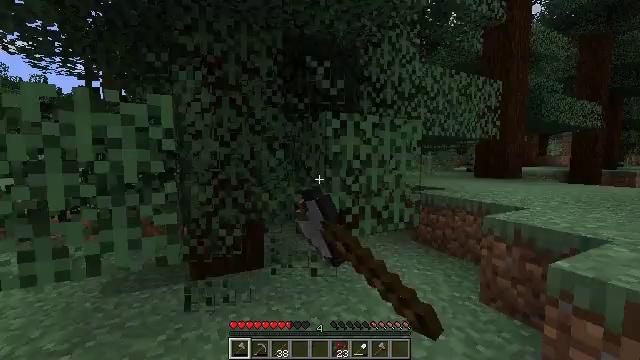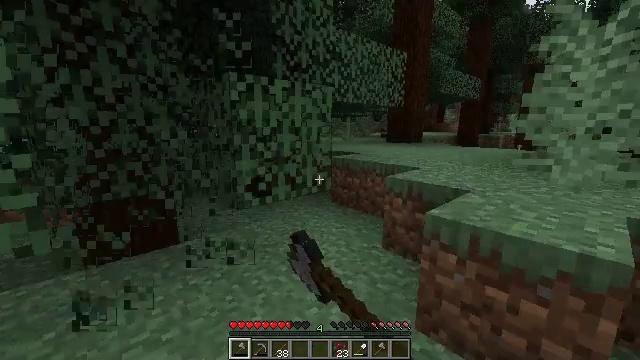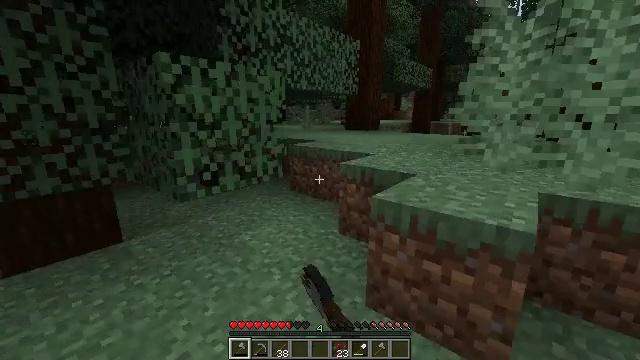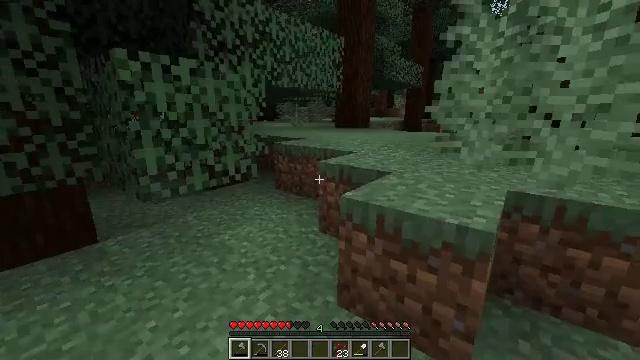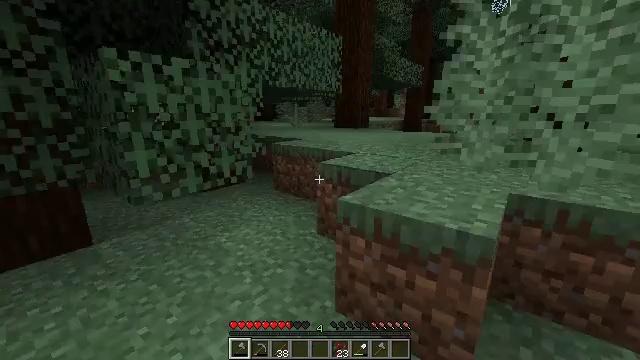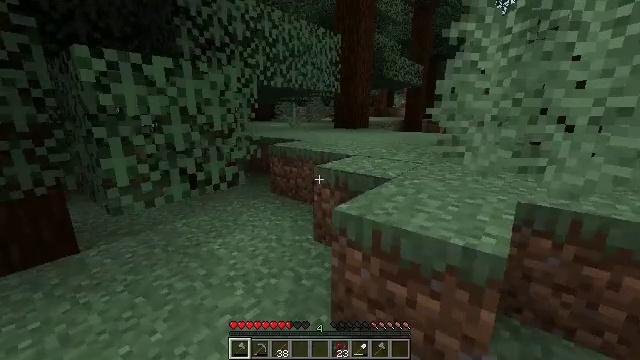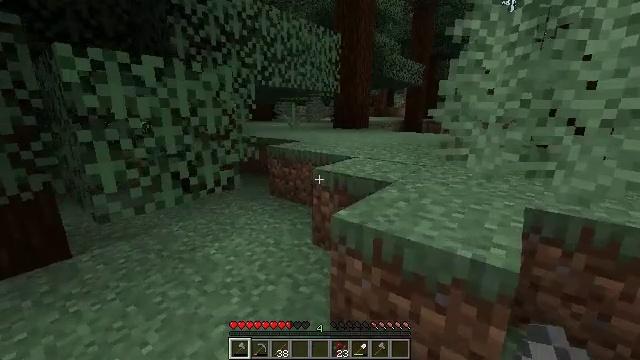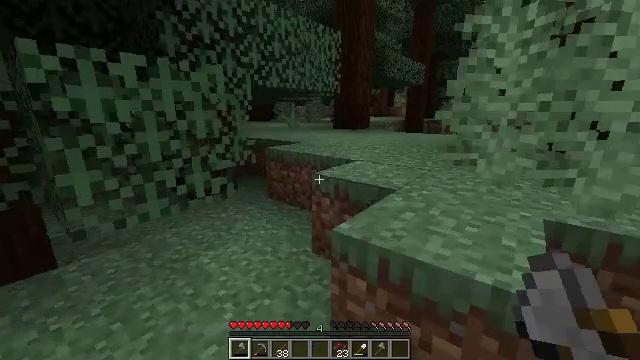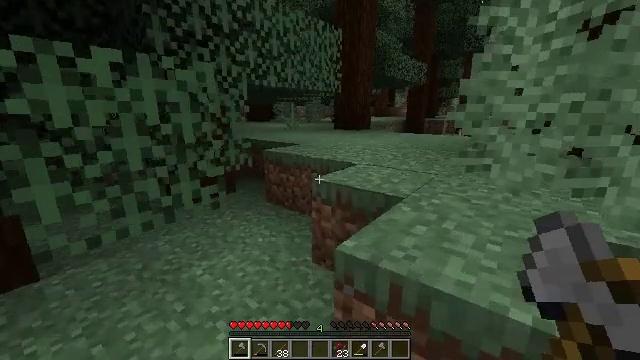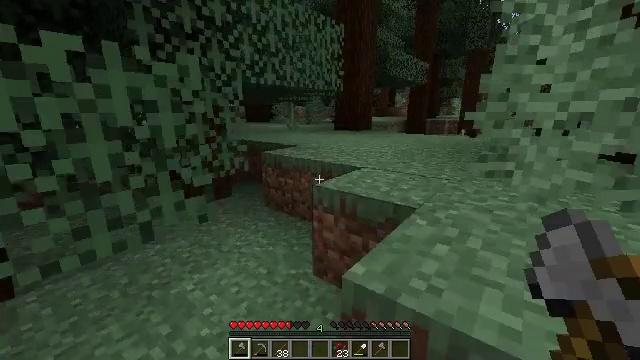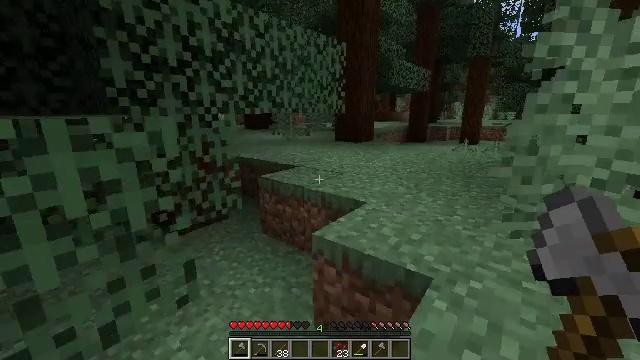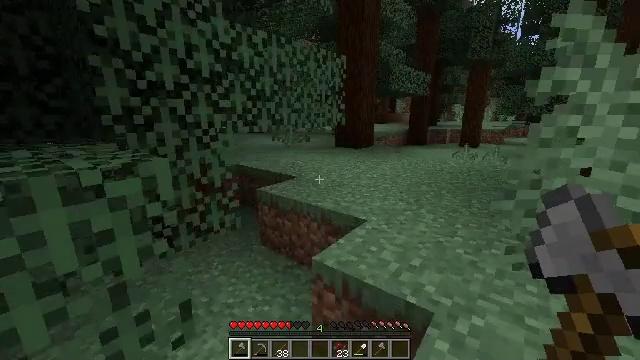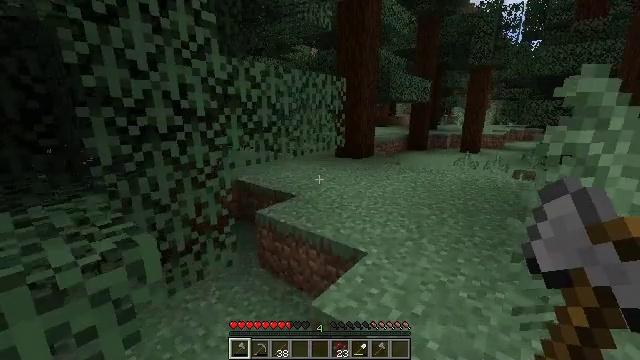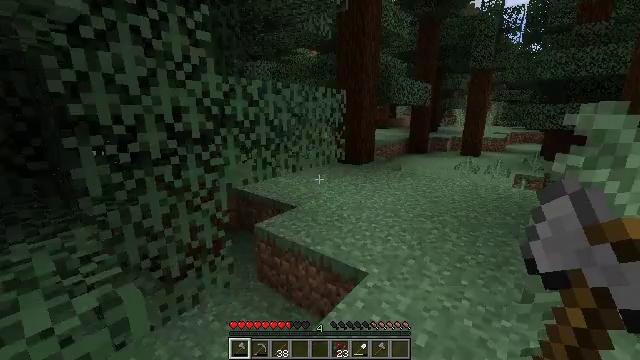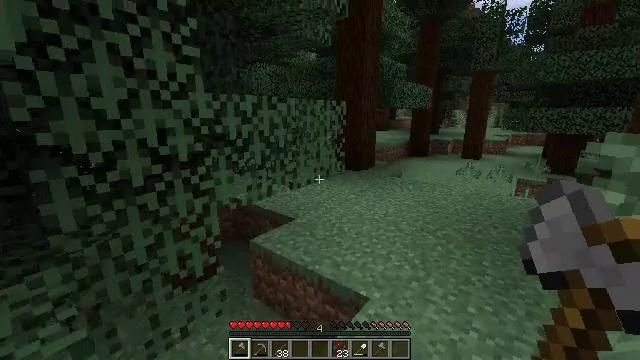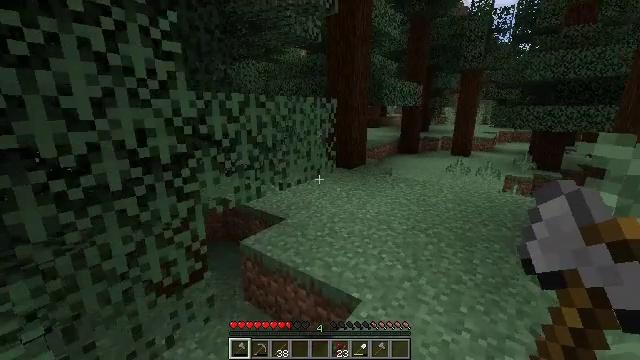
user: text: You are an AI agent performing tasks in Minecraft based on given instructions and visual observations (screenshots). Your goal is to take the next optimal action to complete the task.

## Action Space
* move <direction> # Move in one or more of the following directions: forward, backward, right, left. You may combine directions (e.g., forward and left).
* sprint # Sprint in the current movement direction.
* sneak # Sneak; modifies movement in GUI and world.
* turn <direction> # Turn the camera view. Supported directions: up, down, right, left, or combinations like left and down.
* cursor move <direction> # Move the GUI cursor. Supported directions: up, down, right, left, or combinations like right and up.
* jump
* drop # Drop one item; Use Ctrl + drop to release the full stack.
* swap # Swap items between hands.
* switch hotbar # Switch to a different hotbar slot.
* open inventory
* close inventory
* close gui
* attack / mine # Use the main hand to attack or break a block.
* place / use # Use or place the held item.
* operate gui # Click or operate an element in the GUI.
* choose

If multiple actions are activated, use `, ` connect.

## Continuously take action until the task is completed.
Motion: motion action
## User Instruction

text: Harvest the large fern for decoration.
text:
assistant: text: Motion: move right, turn right and down
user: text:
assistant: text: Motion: move right, turn right and down
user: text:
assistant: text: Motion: turn right
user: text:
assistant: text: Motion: move forward
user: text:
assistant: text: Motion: move forward
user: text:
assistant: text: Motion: move forward
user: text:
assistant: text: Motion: move forward
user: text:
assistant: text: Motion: move forward
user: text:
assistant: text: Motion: move forward
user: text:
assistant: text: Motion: move forward, jump
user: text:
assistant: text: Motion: move forward, jump
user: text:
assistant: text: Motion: move forward, jump
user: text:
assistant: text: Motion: move forward
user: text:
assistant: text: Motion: move forward and move right
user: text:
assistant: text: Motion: move forward and move right, turn right
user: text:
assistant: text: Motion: move forward and move right, turn right
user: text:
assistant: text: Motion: move forward and move right
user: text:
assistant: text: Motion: move forward and move right
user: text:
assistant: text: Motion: move forward and move right
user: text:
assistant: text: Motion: move forward and move right
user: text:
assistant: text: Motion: move forward and move right, jump
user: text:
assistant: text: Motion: move forward and move right, jump
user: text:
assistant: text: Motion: move forward and move right, jump
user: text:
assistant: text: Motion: move forward and move right, jump
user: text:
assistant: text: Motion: move forward and move right, turn left, jump
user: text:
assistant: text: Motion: move forward and move right, turn left
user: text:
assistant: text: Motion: move forward and move right, turn left
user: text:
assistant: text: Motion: move forward and move right, turn left
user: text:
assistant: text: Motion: move forward and move right, turn left and up
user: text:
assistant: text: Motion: move forward and move right, turn left and up